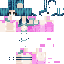
A female human skin with pale skin, wearing blonde long hair dressed in a blue tshirt and red pants, featuring a closed mouth.